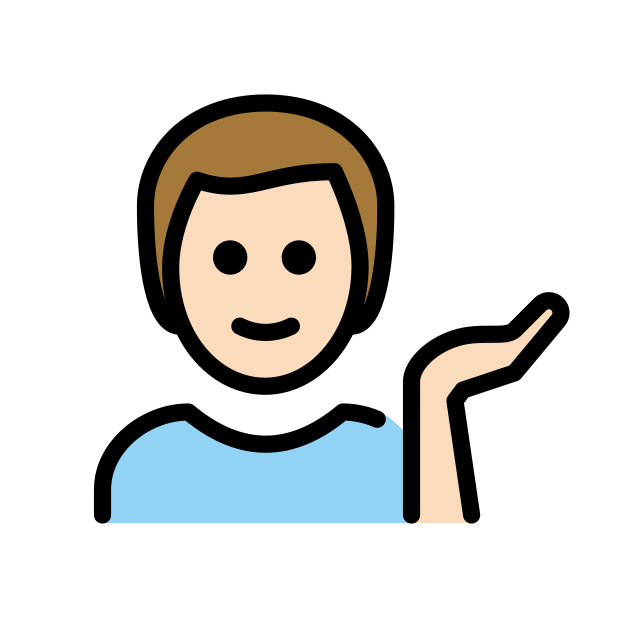
man tipping hand: light skin tone